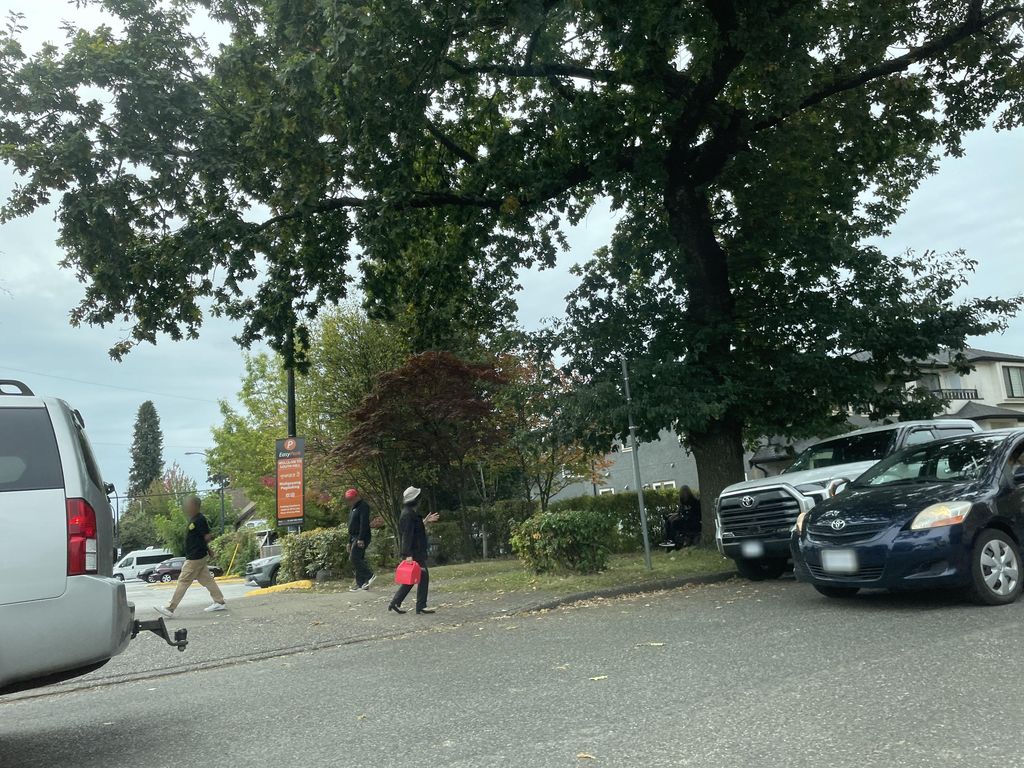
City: vancouver